Current action and preconditions to check: trajectory_clear

Your task: For each precondition in the list above, predict whether it will hold at this action.

Consider the current scene as observed from the mobile robot's camera, and analyze the predicted future states of all dynamic agents (e.g., people, animals, vehicles, or any moving entities) within the NEXT SECOND.

IMPORTANT: Only answer "very likely" if you are absolutely certain—based on strong, clear evidence—that a dynamic agent will violate the precondition in the predicted future state. Do NOT answer "very likely" for unlikely, ambiguous, or low-probability risks.

Ask yourself for each precondition: Is there a high probability, with clear and convincing evidence, that the predicted future states of any dynamic agent will interfere with the predicted future state of the currently executing action within the NEXT SECOND, causing that precondition to fail?

Assess the risk level based on these predictions. Use "likely" or "very likely" if motions create a clear risk of interference.

Use "neutral" or "improbable" if agents are nearby but their predicted paths are clearly diverging or non-conflicting.

Failure Risk Categories: "very improbable", "improbable", "neutral", "likely", "very likely"

Answer Format: Output ONLY the probability_of_failure value from these categories: "very improbable", "improbable", "neutral", "likely", "very likely"

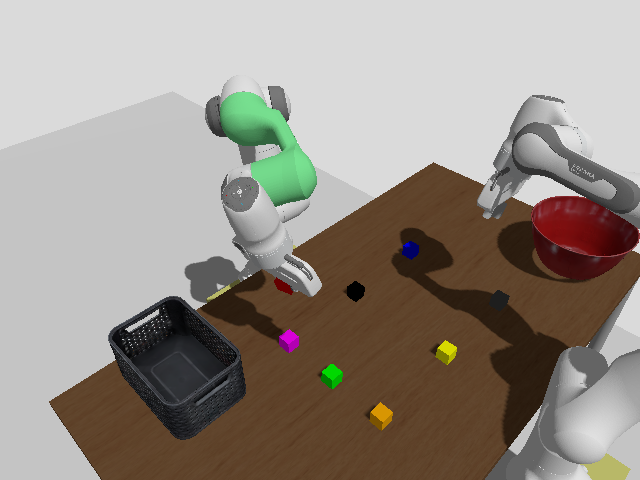

Answer: very improbable